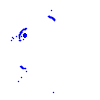
Particle: proton